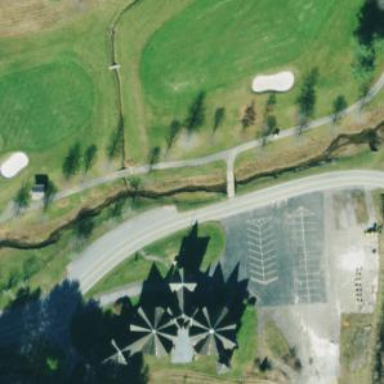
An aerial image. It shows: Path for golf carts.